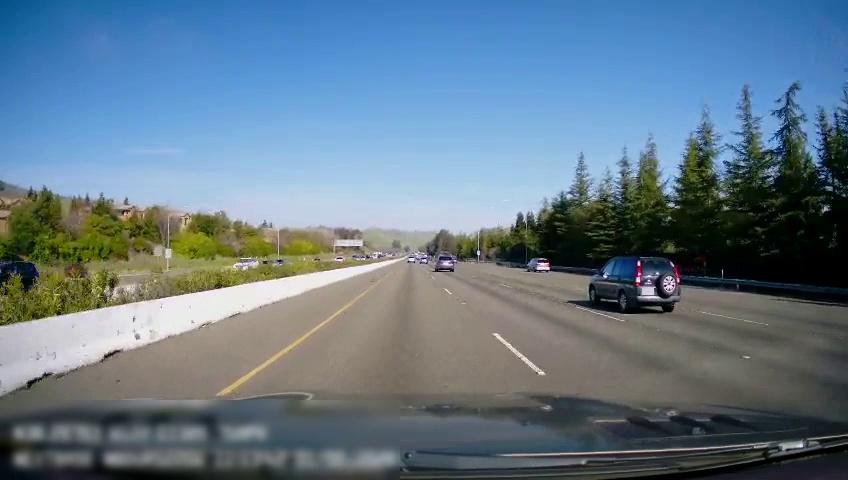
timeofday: Day
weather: Sunny
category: Drivable Space
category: Drivable Space
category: Vehicles | SUV
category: Vehicles | Car
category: Vehicles | Car
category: Vehicles | Car
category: Vehicles | Van
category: Vehicles | SUV
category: Vehicles | SUV
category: Lanes | Current Lane
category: Lanes | Current Lane
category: Lanes | Alternate Lane
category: Lanes | Alternate Lane